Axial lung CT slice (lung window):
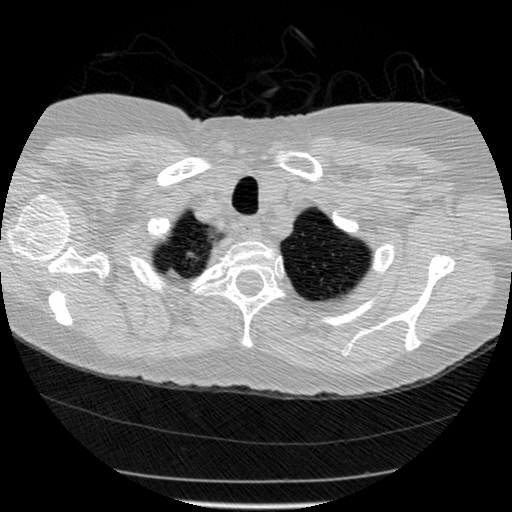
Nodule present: no